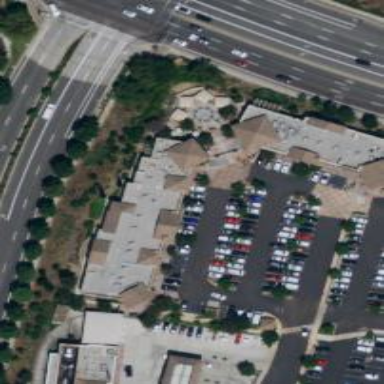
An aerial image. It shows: Veterinary facility.